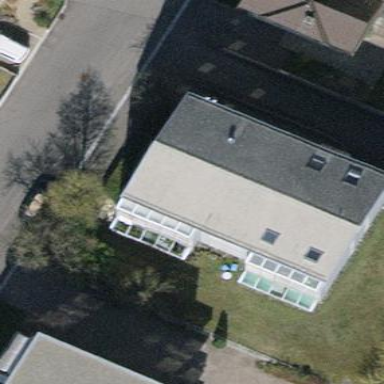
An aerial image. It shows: Gabled roof on building that houses apartments.